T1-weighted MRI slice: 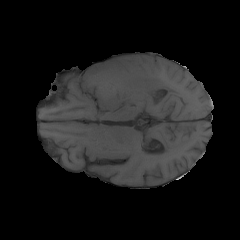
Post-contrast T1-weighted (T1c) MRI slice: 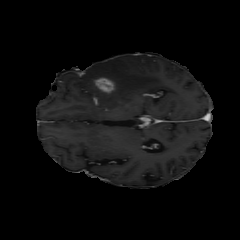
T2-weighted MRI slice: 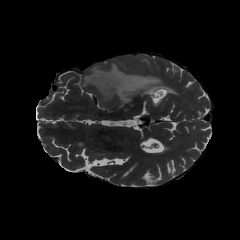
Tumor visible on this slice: yes